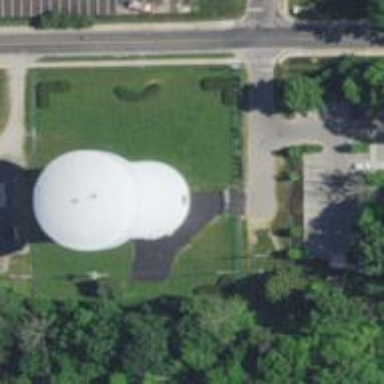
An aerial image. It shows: Water tower that is man-made.